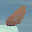
Label: 0